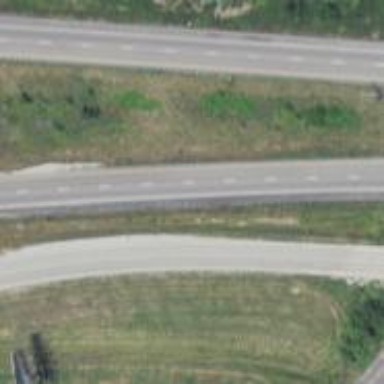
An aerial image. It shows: Asphalt motorway.